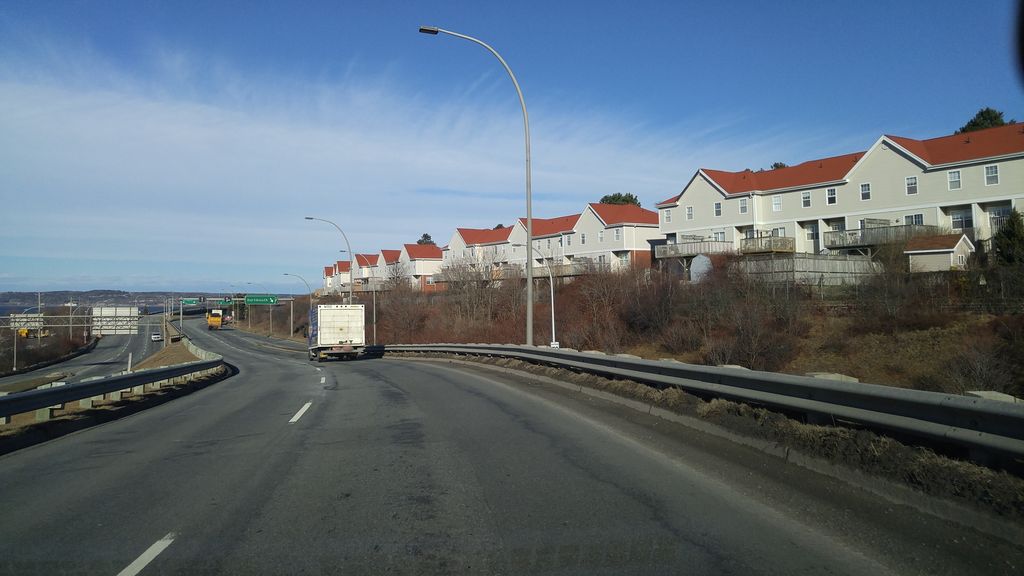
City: halifax